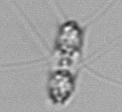
Label: Chaetoceros_didymus